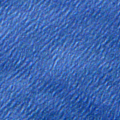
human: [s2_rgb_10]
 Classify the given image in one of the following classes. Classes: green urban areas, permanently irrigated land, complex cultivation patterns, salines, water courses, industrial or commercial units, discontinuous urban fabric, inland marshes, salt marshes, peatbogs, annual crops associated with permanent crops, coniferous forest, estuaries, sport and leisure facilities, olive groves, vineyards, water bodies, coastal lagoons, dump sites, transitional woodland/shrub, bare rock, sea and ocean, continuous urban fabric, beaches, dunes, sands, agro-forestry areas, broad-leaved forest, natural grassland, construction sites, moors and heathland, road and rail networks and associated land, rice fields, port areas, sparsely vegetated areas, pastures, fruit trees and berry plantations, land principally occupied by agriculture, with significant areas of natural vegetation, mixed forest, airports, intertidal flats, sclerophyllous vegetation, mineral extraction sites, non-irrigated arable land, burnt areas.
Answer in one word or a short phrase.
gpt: sea and ocean